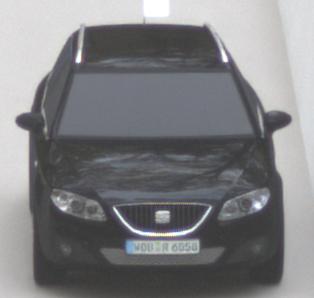
Make: SEAT
Model: Exeo ST 1.6
Detailed model: Exeo (3R) ST
Model produced from: 2010/05
Model produced until: 2010/08
Doors: 5
Color: black
Road condition: dry road
Daytime: morning or afternoon
Contrast: low contrast